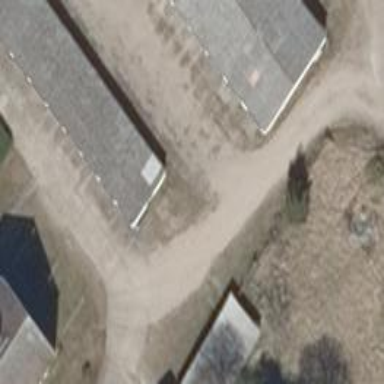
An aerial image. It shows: Group of garages.